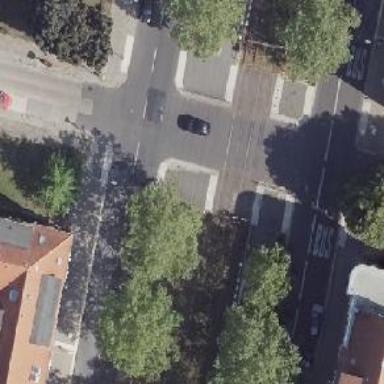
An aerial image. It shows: Uncontrolled tram crossing.